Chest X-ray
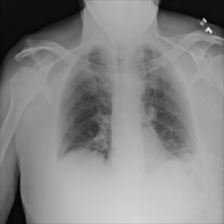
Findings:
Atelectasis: negative
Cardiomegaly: negative
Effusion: positive
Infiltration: negative
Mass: negative
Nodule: negative
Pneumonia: negative
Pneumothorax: negative
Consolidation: negative
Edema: negative
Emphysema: negative
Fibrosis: negative
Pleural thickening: negative
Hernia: negative